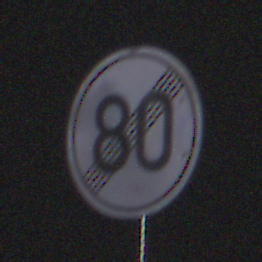
Verkehrszeichen: EndeGeschwindigkeit80
Umgebung: Outdoor, Suburban
Tageszeit: MorningAfternoon
Wetter: Clear
Licht: Natural
Jahreszeit: NotSpecified
Kontrast: HighContrast